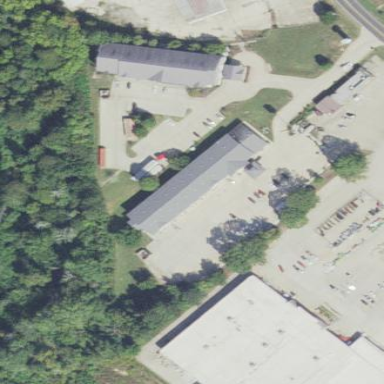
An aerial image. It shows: Building that is motel.